Question: I'm quite new in R, but I'm trying to do a 'facet_grid' using 'ggplot' package in R and, for better data visualization, I'd like to insert the percentage of values in each quadrant for the column 'groupings', like the image below:

Can be one or another, in each quadrant or in legend.
My code is this one below
'''
ggplot(df1_final,aes(x=revenue,y=visits,col=groupings)) +
geom_jitter(alpha=I(1/2)) +
xlim(c(0,20000)) +
facet_grid(group_lvl_1_visits ~ group_lvl_1_revenue)
'''
Could anyone help me on this?
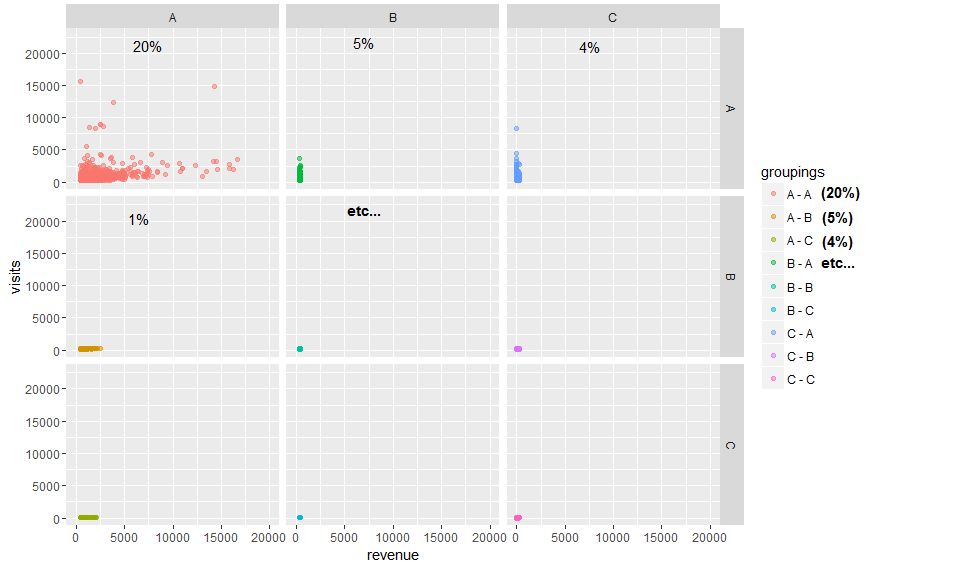
Answer: Here's one way to do it:
'''
library(ggplot2)
ggplot(mpg, aes(displ, hwy)) +
geom_point() +
facet_wrap(~class, nrow = 4) ->
p
p + geom_text(
data = setNames(as.data.frame(prop.table(table(mpg$class))),c("class", "lab")),
mapping = aes(label = scales::percent(lab)),
x = 4,
y = 40
)
'''
<URL>
or, for 'facet_grid':
'''
p <- ggplot(mpg, aes(displ, cty)) + geom_point()
p <- p + facet_grid(drv ~ cyl)
p + geom_text(
data = setNames(as.data.frame(prop.table(table(mpg$drv, mpg$cyl)), stringsAsFactors = F), c("drv","cyl","lab")),
mapping = aes(label = scales::percent(lab)),
x=4.5,
y=30
)
'''
<URL>